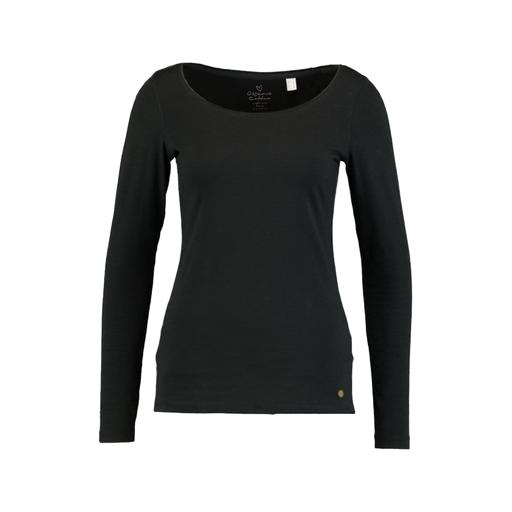
black women's long sleeve t-shirt, black long-sleeved jersey top, longsleeve t-shirt, white background